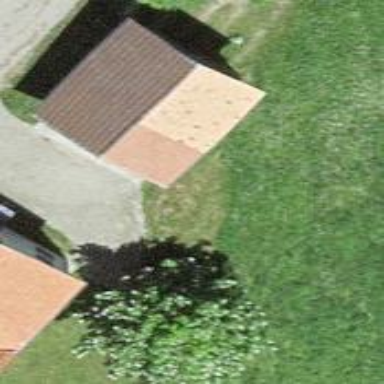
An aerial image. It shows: Simple house.